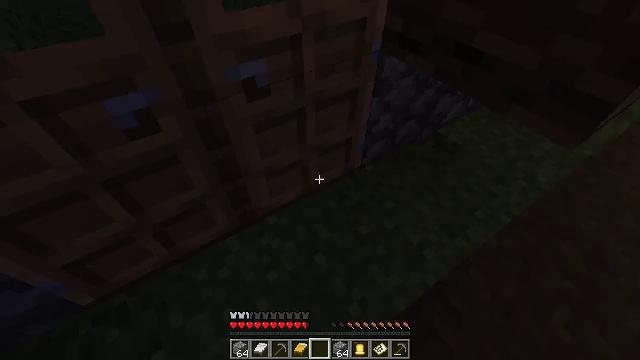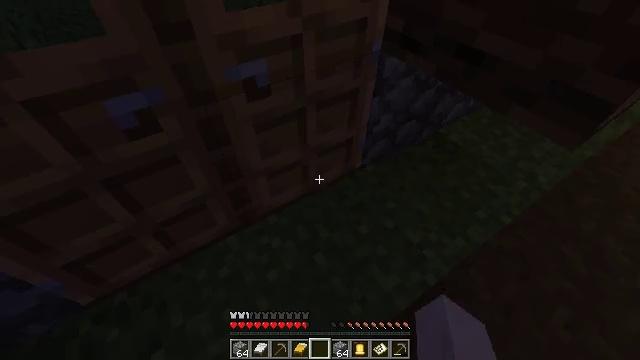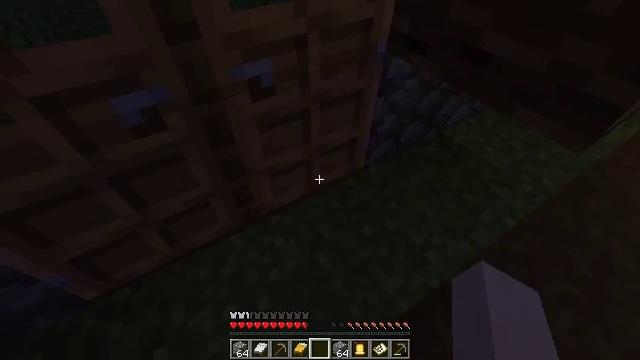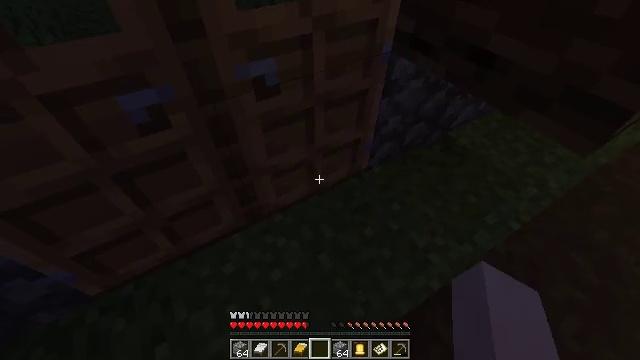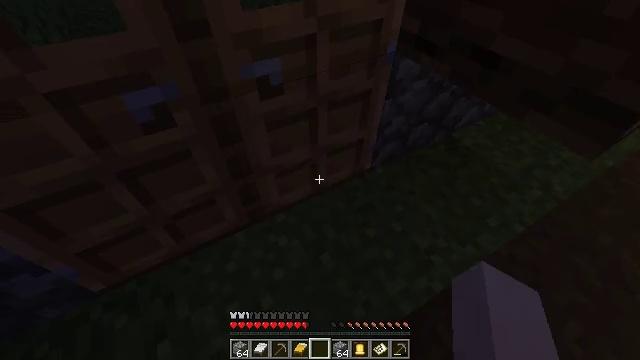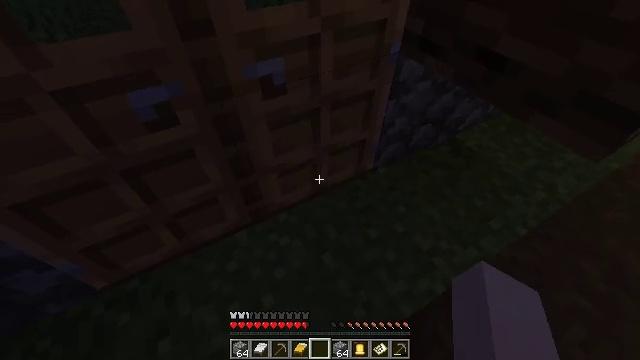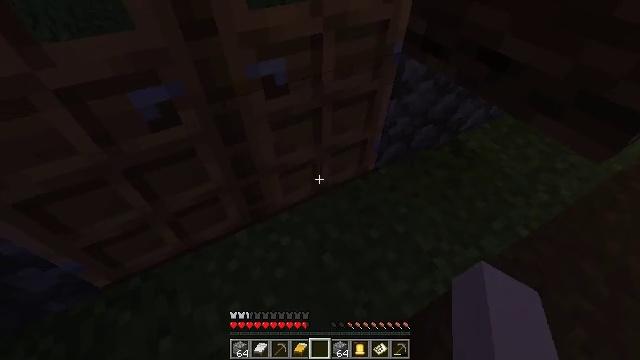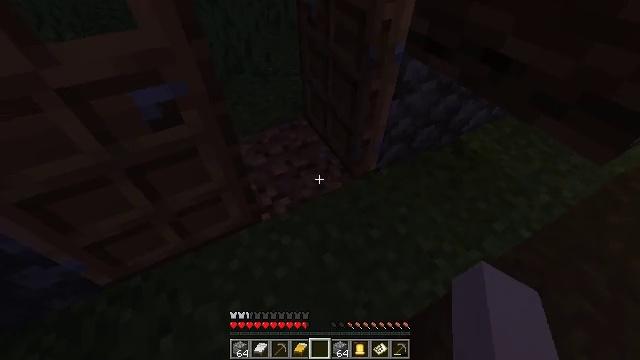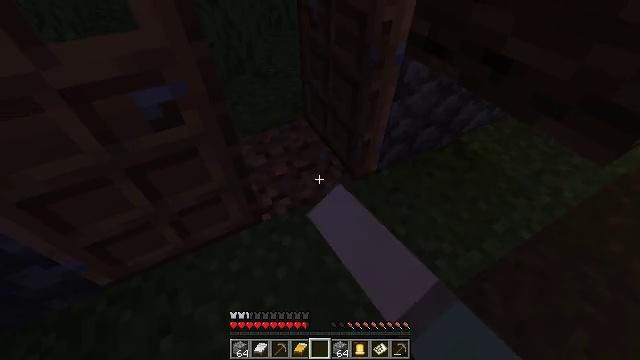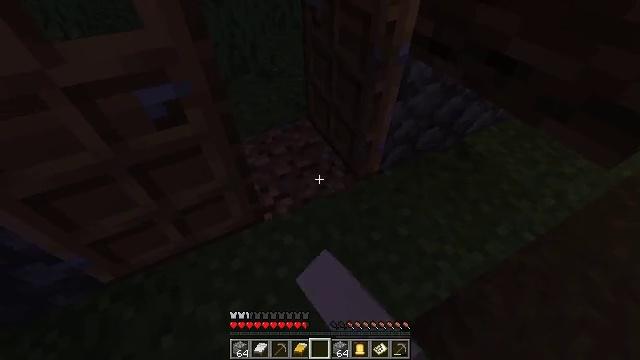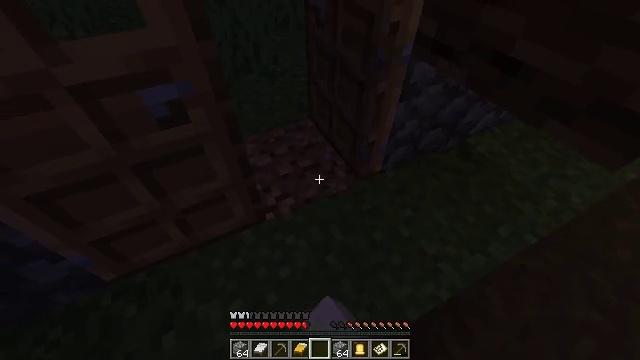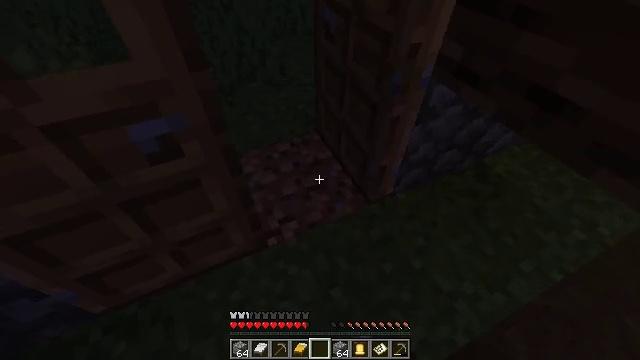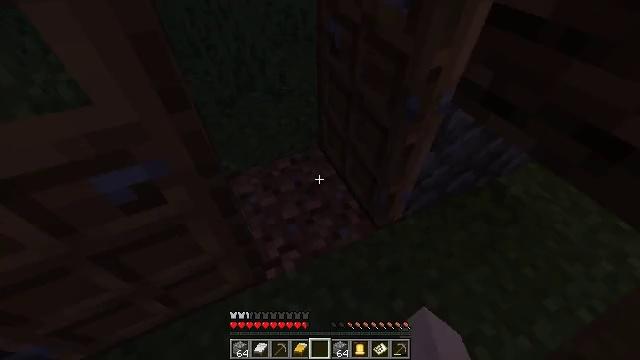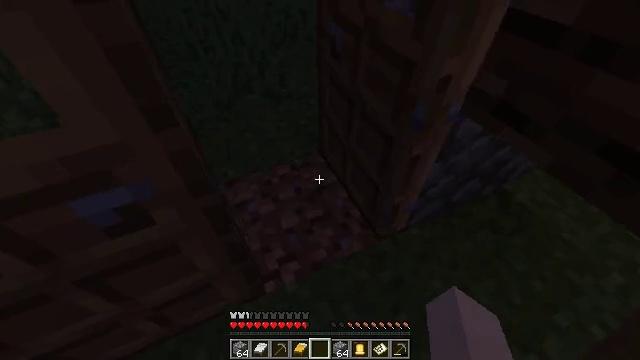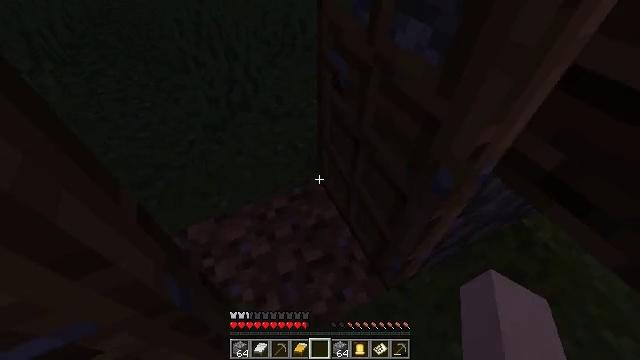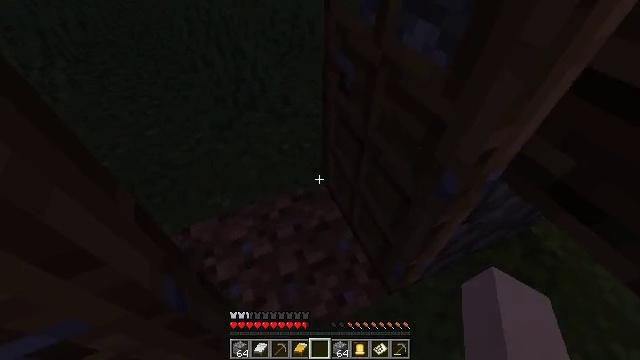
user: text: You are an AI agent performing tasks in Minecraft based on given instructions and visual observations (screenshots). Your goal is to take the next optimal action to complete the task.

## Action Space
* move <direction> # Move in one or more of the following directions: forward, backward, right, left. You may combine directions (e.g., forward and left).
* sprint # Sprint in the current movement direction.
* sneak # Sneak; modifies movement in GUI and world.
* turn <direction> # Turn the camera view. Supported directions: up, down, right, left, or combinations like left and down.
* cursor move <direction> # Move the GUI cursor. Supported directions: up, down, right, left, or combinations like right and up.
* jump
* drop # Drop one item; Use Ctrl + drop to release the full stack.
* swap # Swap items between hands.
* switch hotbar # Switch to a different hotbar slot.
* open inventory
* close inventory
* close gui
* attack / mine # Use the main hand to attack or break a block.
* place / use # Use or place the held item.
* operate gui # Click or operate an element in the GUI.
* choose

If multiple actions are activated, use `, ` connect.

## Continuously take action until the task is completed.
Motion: motion action
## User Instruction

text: Gather grass on the ground.
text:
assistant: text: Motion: no_op
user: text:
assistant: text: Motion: turn left
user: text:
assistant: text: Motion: turn left
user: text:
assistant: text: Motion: no_op
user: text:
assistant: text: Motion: no_op
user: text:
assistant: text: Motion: no_op
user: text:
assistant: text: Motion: use / place
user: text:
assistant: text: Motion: use / place
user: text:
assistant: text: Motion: use / place
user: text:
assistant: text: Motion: move forward
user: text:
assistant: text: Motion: move forward, turn left
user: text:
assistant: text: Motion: move forward
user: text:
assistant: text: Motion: move forward
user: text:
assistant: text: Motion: move forward
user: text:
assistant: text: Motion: move forward, turn left
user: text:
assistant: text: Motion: move forward, turn left
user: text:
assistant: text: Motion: move forward, turn left
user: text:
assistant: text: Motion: move forward, turn left and down
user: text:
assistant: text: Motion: turn left
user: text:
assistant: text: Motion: turn left and up
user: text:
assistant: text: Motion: turn left and up
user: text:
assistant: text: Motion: turn left and up
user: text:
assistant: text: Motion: turn left and up
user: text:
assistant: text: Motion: move right, turn left
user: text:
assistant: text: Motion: move right, turn left
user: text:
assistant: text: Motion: move right, turn left
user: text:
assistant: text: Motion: move right, turn left
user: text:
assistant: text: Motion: move right, turn left and down
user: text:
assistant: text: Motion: turn left
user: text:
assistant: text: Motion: turn left and up